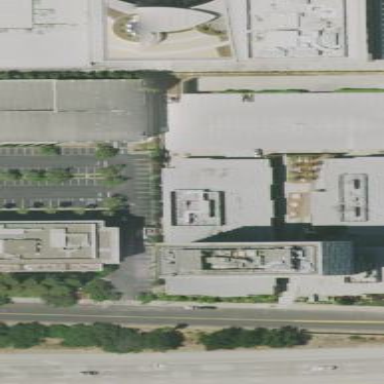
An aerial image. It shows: Part of building.